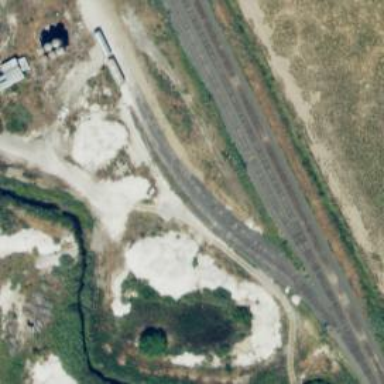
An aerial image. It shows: Rail spur service.